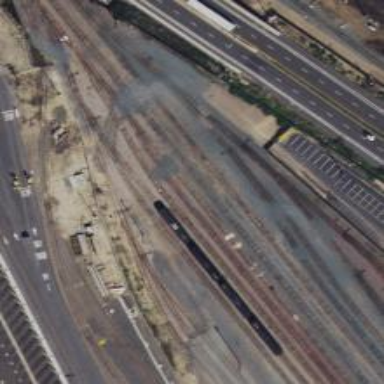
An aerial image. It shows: Railway yard in service.